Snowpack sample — Buffalo Mountain, Silverthorne, Colorado, USA (1/25/25, 10:11 AM MST)
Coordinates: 39.6222, -106.1139
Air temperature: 22 °F
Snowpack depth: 110 cm
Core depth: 10 cm
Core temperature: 46.4 °F
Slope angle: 12°, slope face: 102°
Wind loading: high
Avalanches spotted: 0
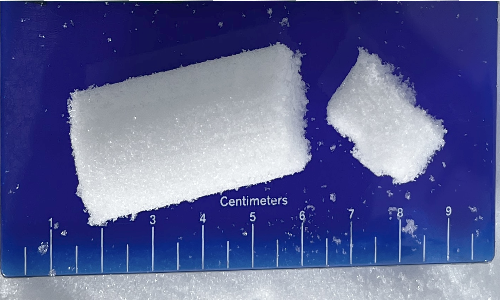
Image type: core
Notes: No avalanches nearby, collected on the outskirts of a fire break 15 meters from the treeline, on way to Buffalo and Red Mountain